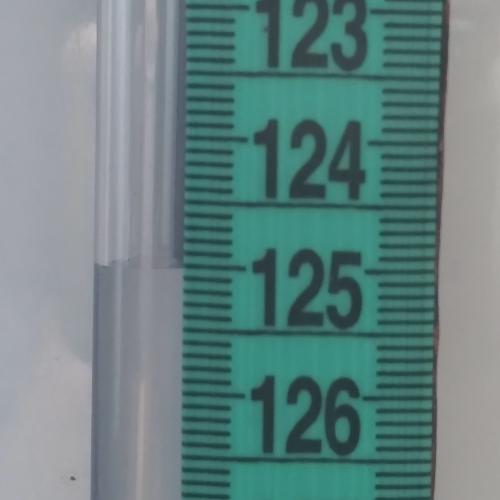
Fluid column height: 125.0 cm